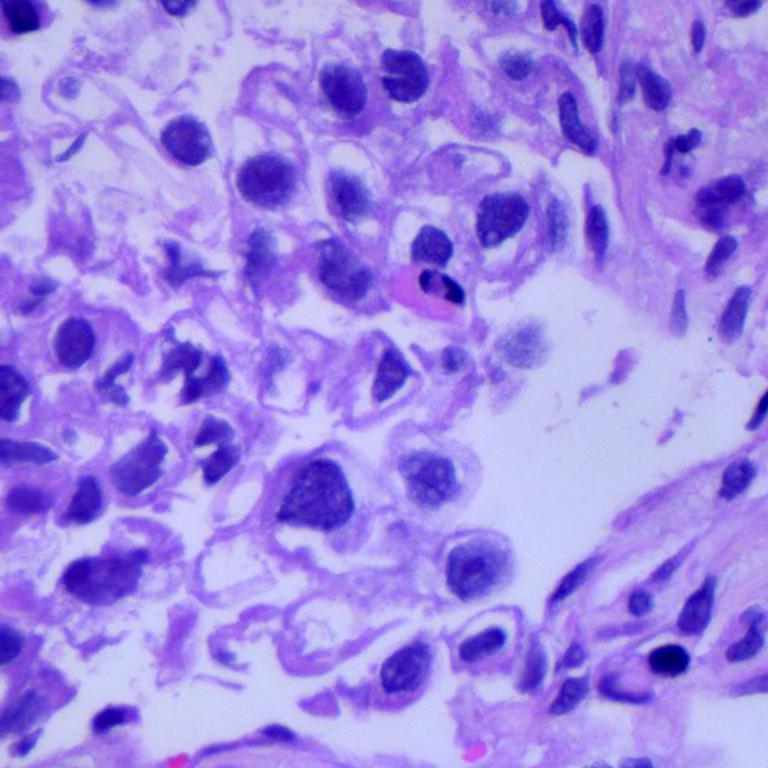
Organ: lung
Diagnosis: adenocarcinomas